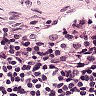
Metastatic tissue present: no